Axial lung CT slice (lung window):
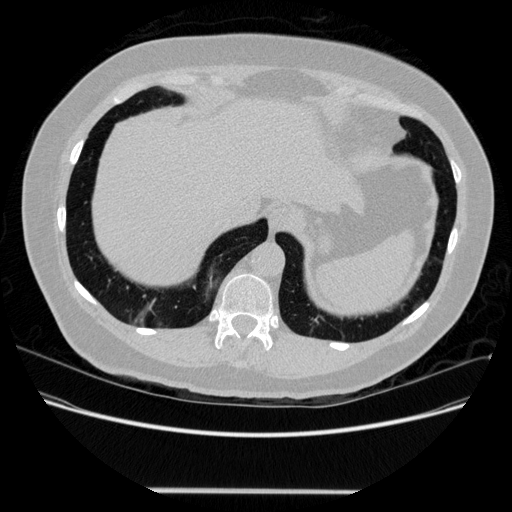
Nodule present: no